Interaction volume radius: 10 \u00c5
Interaction volume height: 20 \u00c5
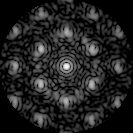
Disorder parameter: 0.4291